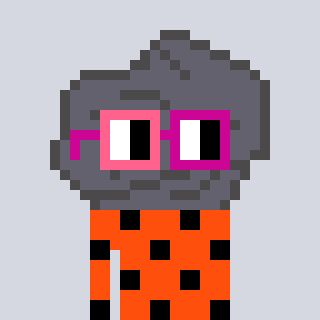
a pixel art character with square pink and red glasses, a rock-shaped head and a orange-colored body on a cool background